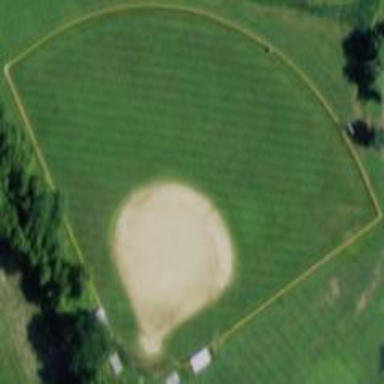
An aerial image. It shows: Baseball pitch for leisure land activities.